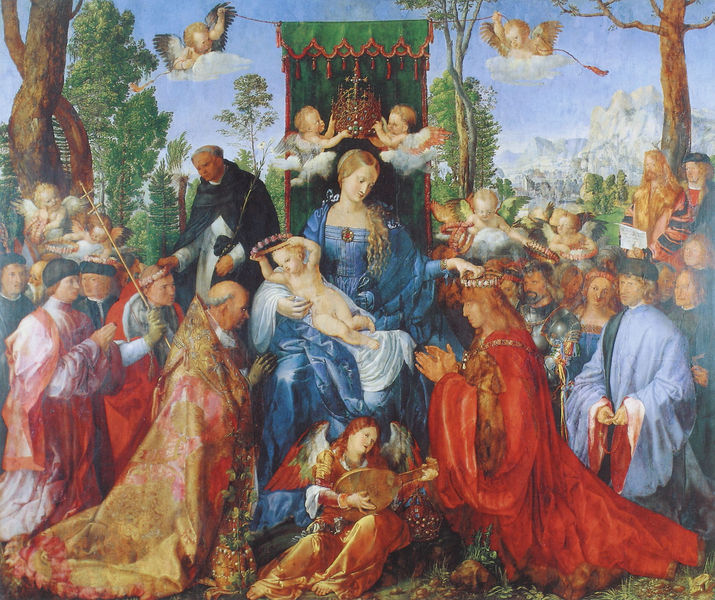
Titel: Das Rosenkranzbild
Künstler: Albrecht Dürer
Institution: Prag, Nationalgalerie
Schlagwörter: baum, berg, blau, gemälde, gott, himmel, nackt, weiß, wolken, gelb, grün, landschaft, menschen, braun, frau, kleid, männer, rot, tuch, fest, menge, ast, natur, kirche, gewand, gold, haare, kind, mutter, gesang, krone, engel, baby, papst, thron, zopf, krank, volk, gebet, heiligenschein, pfarrer, christus, jesus, klerus, krönung, pastor, priester, mönch, baldachin, königin, laute, dürer, putten, maria, mutter gottes, putti, christentum, geburt, herrin